Question: I recently used Google Vision API to extract text from a pdf. Now I searching for a keyword in the response text (from API). When I compare the given string and found string, they do not match even they have same characters.
The only reason I can see is font types of given and found string which looks different which lead to different ascii/utf-8 code of the characters in the string. (I never came across such a problem)
How to solve this? How can I bring these two string to same characters? I am using Jupyter notebook but I even pasted the comparison on terminal but still its evaluates it to False.
Here are the strings I am trying to match:
'''
'KA R5259' == 'KA P5259'
'''
But they look the same on Stack Overflow so here's a screenshot:

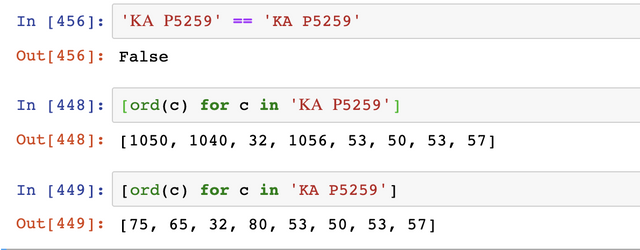
Answer: Thanks everyone for the your comments.
I found the solution. I am posting it here, it might be helpful for someone. Actually it's correct that python does not support font faces. So if one copies a font faced character and paste it to python console or jupyter notebook (which renders the font faces due to the fact that it uses html to display information) it is considered a different unicode character.
So the idea is to first bring the text response in a plain text format which I achieved by storing the response in a .txt file (or .pkl file more precisely) which I had to do anyway to preserve the response objects for later data analysis purposes. Once the response in stored in plain text file you can read it without any font face problem unlike I faced above.